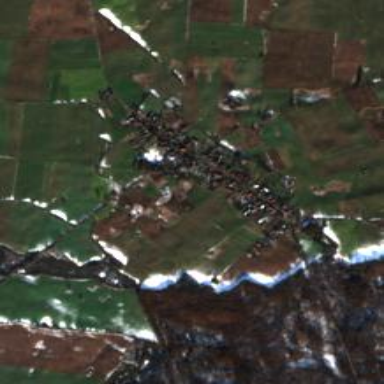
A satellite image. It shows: Village area.